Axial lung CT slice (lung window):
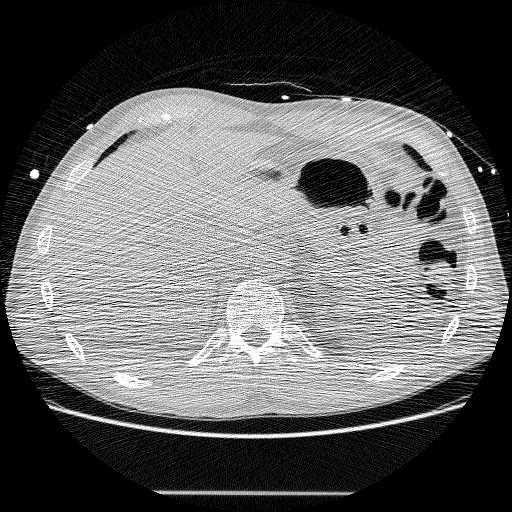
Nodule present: no